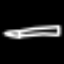
Label: pencil